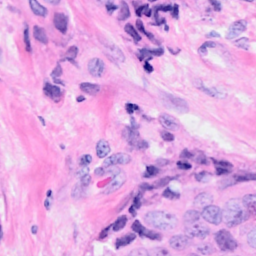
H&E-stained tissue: Breast